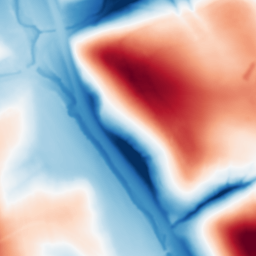
Category: multiscale
Decomposition family: dog
Decomposition parameters: sigma_low: 1
sigma_high: 50
Upsampling method: cubic_catmull_rom
Upsampling parameters: scale: 2
Upsampling scale: 2